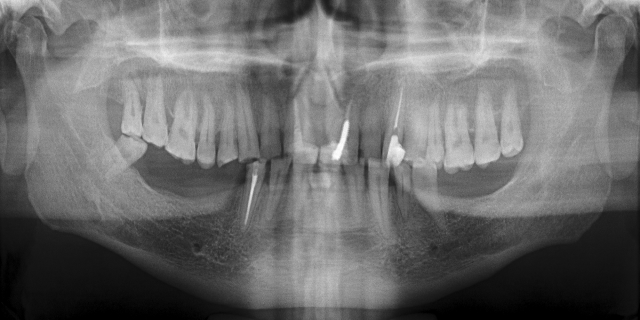
adult